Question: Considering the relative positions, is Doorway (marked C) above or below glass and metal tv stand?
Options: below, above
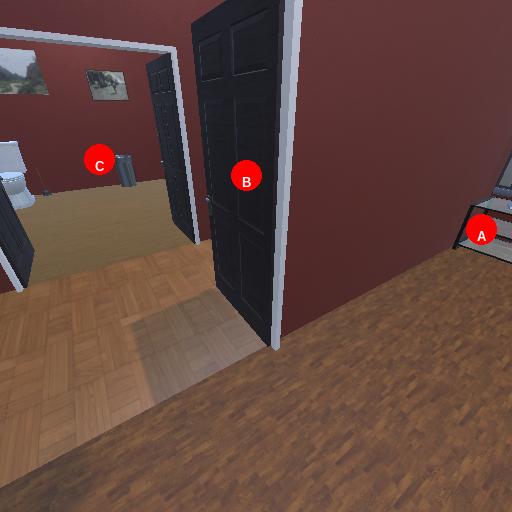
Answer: below